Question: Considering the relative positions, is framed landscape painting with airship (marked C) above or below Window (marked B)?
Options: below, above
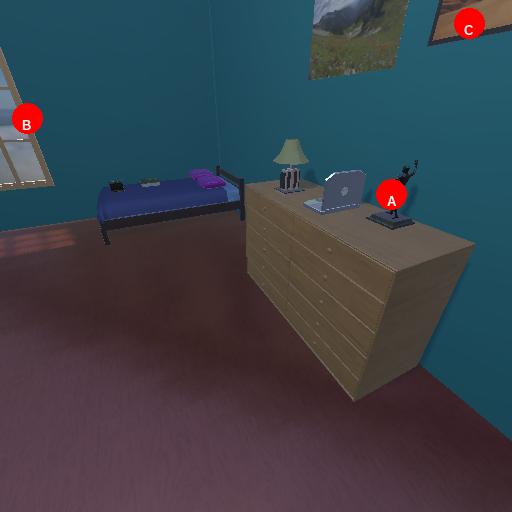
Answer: below